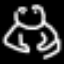
Label: frog